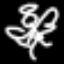
Label: angel